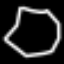
Label: octagon